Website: home-depot
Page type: customer-info-address
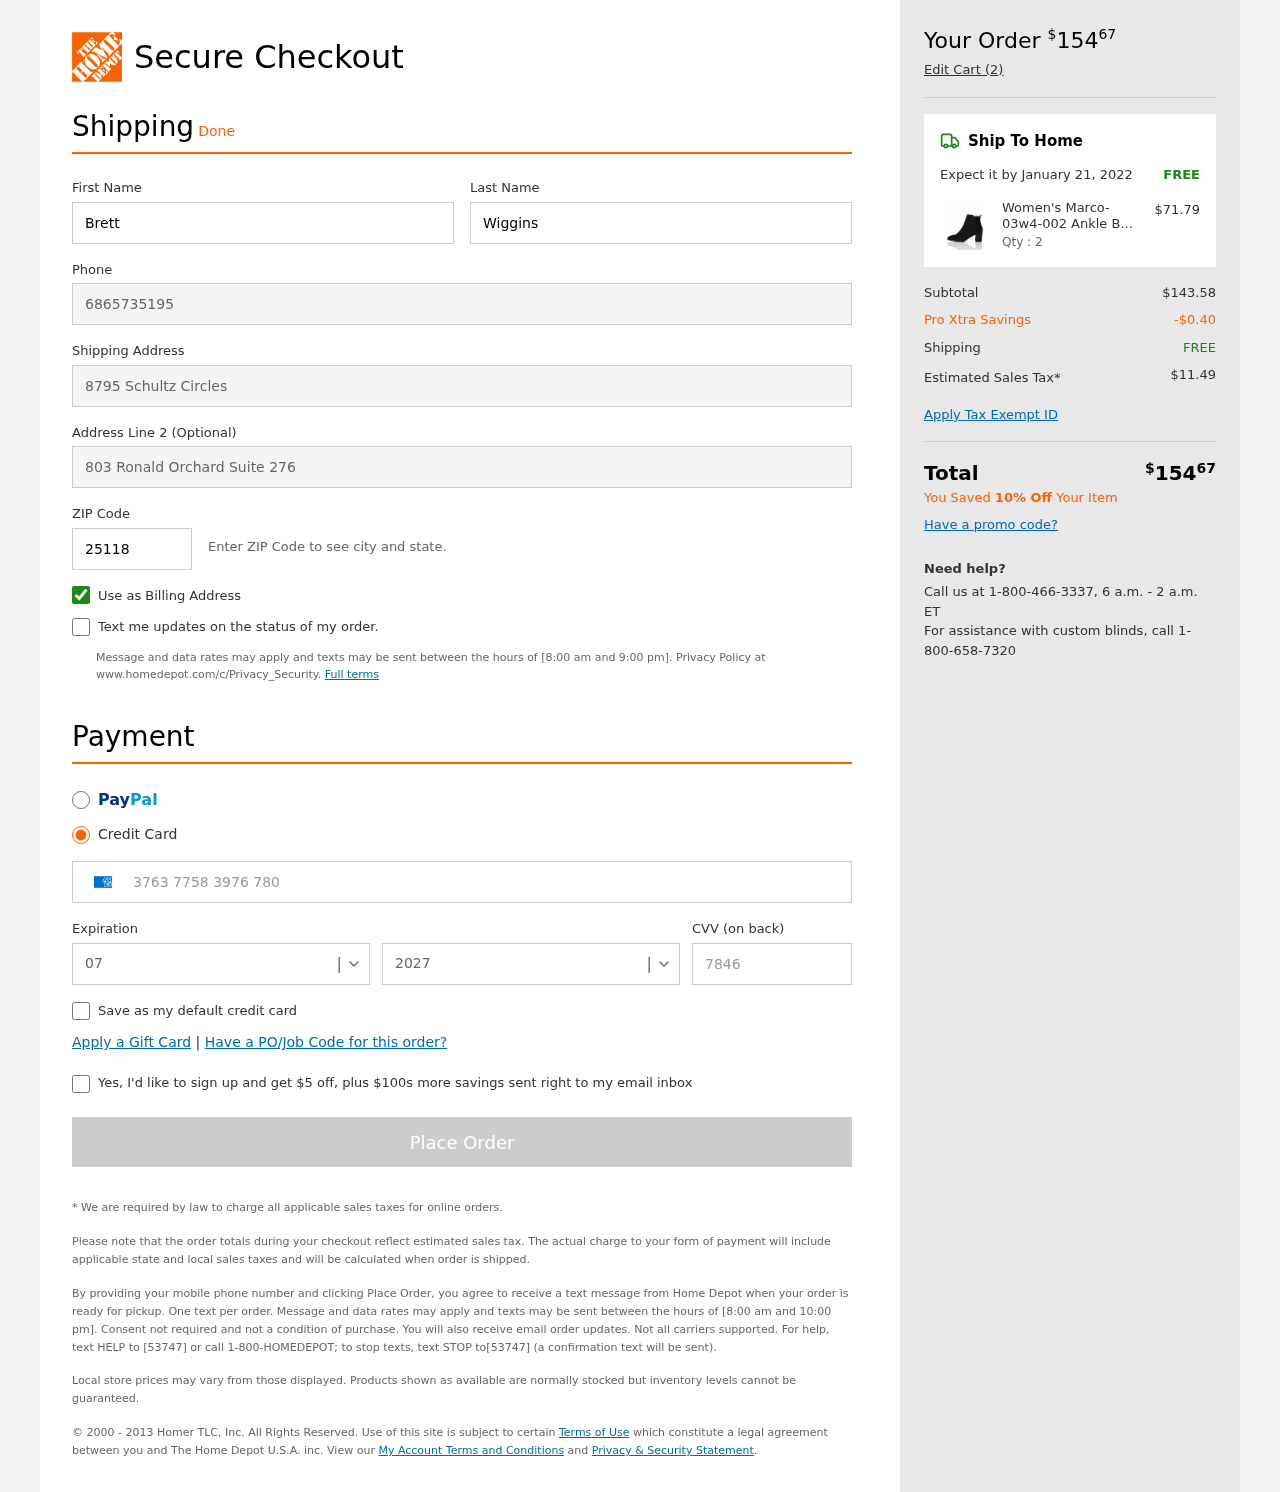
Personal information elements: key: PII_CARD_CVV
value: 7846
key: PII_CARD_EXPIRY_MONTH
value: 07
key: PII_CARD_EXPIRY_YEAR
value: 27
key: PII_CARD_NUMBER
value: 3763 7758 3976 780
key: PII_FIRSTNAME
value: Brett
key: PII_LASTNAME
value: Wiggins
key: PII_PHONE
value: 6865735195
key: PII_POSTCODE
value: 25118
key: PII_STREET
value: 8795 Schultz Circles
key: PII_STREET2
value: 803 Ronald Orchard Suite 276
Product elements: key: PRODUCT1_NAME
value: Women's Marco-03w4-002 Ankle Boots, Black, US 5
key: PRODUCT1_PRICE
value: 71.79
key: PRODUCT1_QUANTITY
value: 2
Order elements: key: ORDER_TOTAL
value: $15467
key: ORDER_NUM_ITEMS
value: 2
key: ORDER_DELIVERY_DATE
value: January 21, 2022
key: ORDER_SHIPPING_COST
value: FREE
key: ORDER_SUBTOTAL
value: $143.58
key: ORDER_DISCOUNT
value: -$0.40
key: ORDER_SHIPPING_COST2
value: FREE
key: ORDER_TAX
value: $11.49
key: ORDER_TOTAL2
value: $15467
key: ORDER_SAVINGS_MESSAGE
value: You Saved 10% Off Your Item